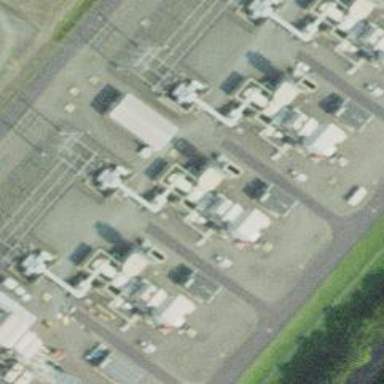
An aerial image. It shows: Gas turbine generator powered by gas.